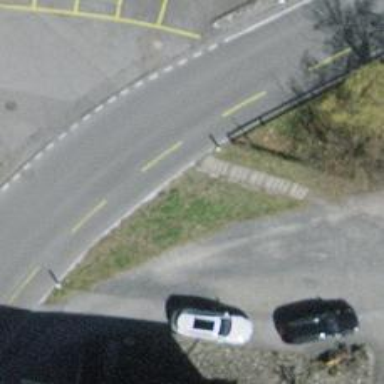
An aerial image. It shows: Set of steps on the road.